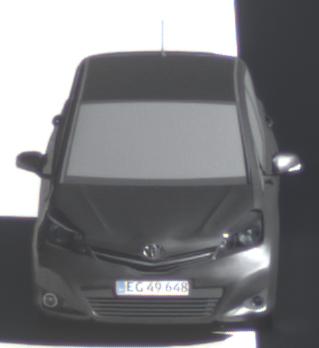
Make: Toyota
Model: Yaris 1.0
Detailed model: Yaris (XP9)
Model produced from: 2009/01
Model produced until: 2010/10
Doors: 3
Color: gray
Road condition: dry road
Daytime: morning or afternoon
Contrast: high contrast